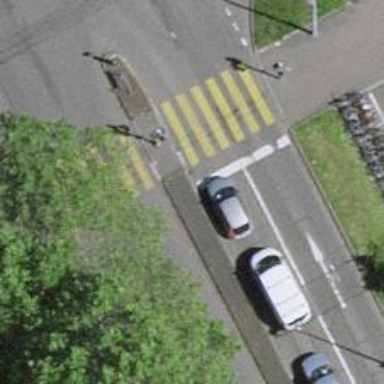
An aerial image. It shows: Road with traffic signals controlling the flow of traffic.